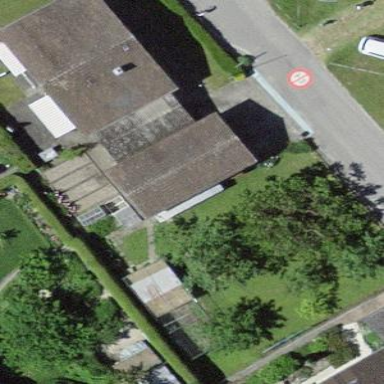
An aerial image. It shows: Garage.